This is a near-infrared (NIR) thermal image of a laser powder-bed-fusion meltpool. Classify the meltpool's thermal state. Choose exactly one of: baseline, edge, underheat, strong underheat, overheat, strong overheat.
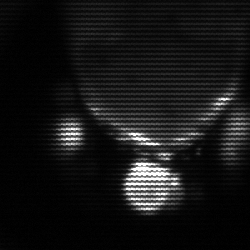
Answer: baseline